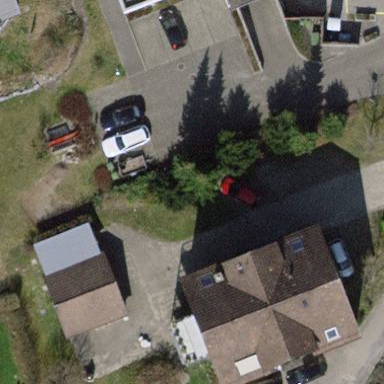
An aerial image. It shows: Detached building.